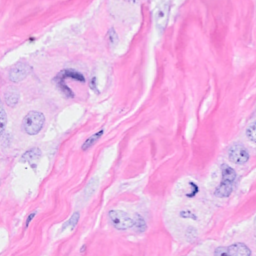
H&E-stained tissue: Breast